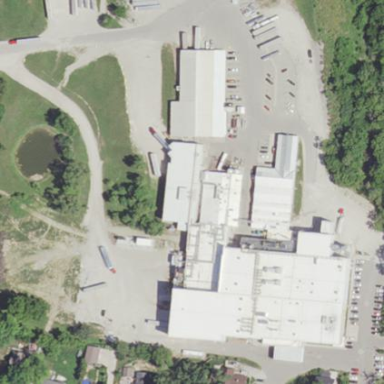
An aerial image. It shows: Industrial building with white roof and white facade.